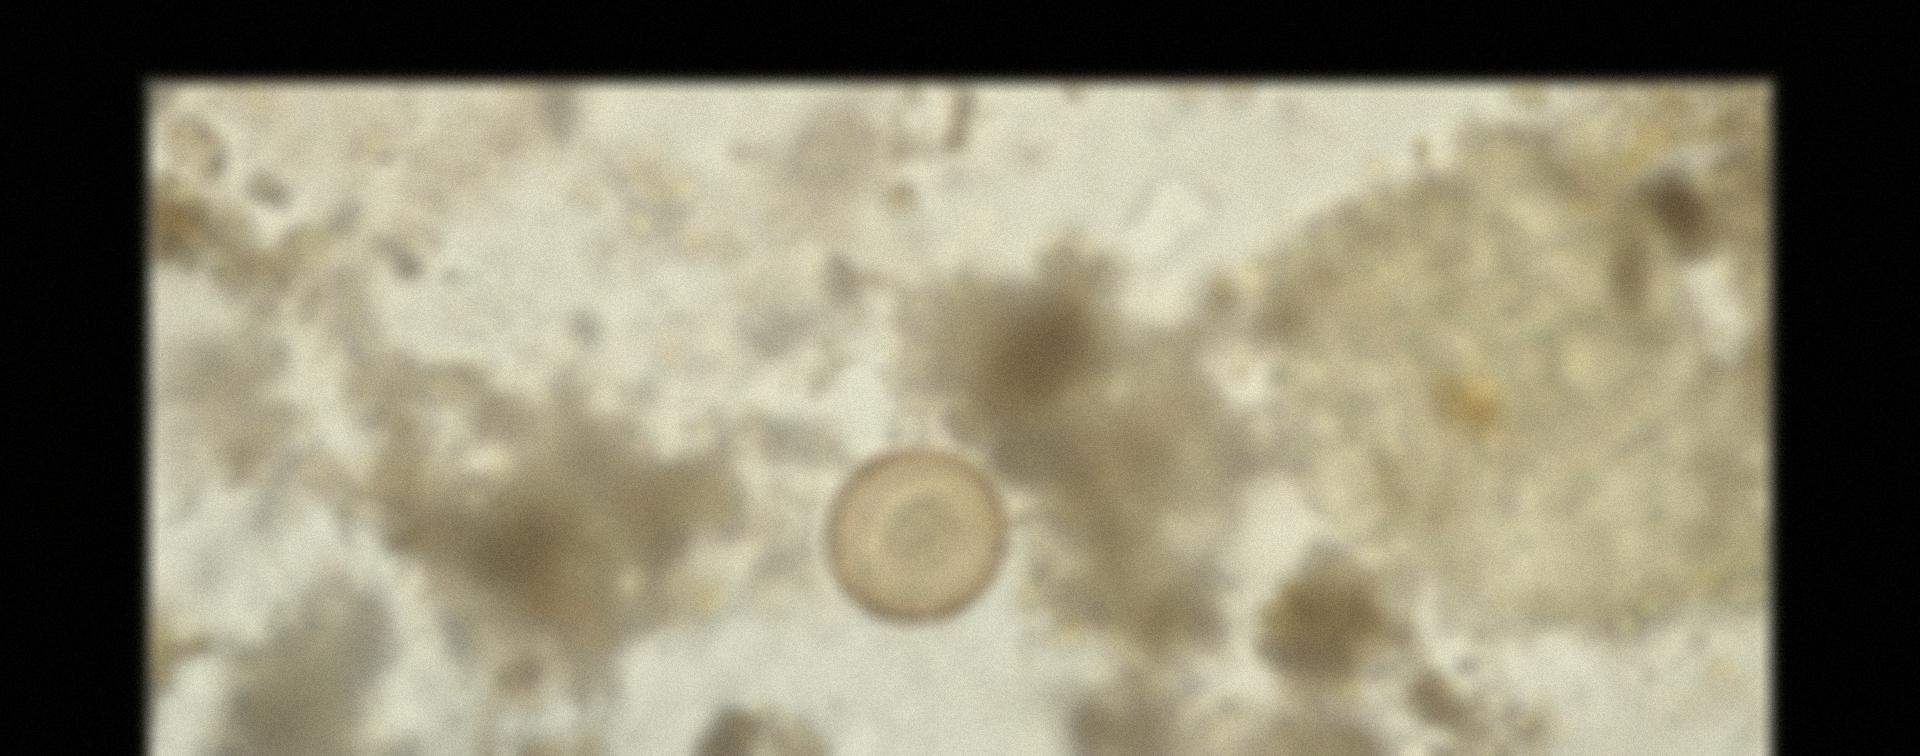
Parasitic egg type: Hymenolepis diminuta